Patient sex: M
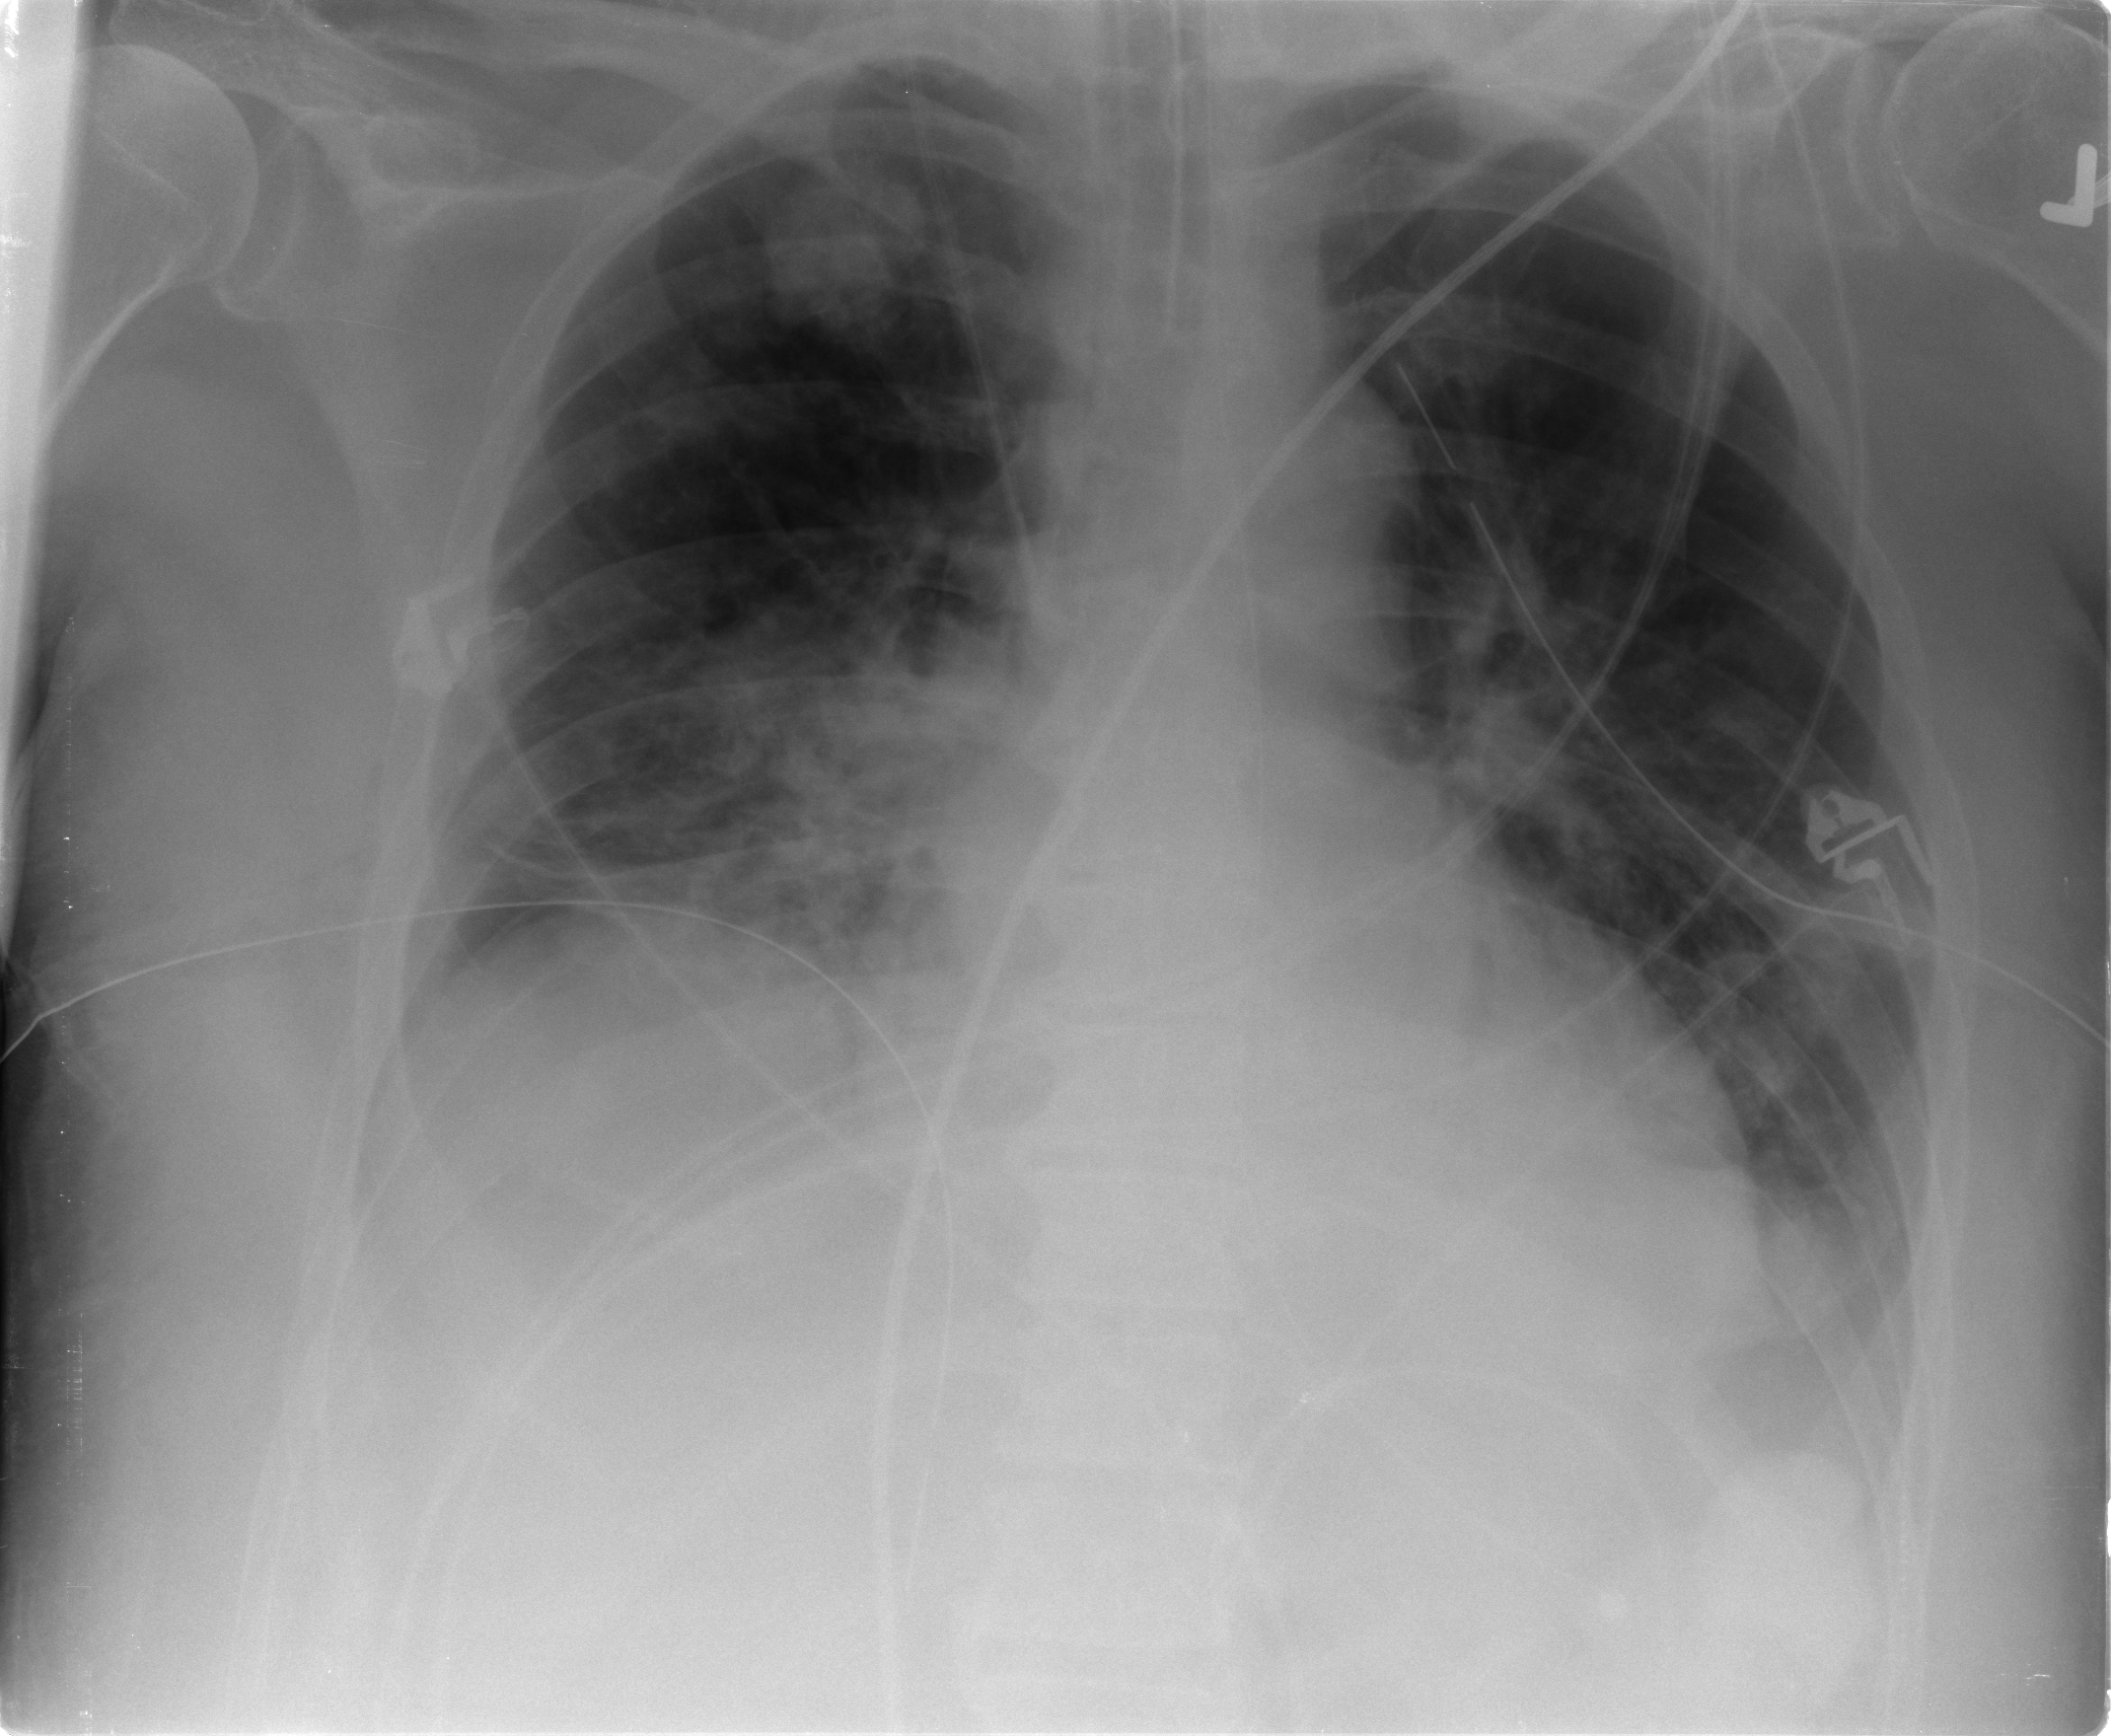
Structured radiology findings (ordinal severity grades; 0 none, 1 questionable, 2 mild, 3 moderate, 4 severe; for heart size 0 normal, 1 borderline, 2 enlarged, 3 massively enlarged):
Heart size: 2
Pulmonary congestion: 2
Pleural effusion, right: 2
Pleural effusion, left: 2
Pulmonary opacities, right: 3
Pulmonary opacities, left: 3
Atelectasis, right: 2
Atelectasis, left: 2